Field crop: maize
Growth stage: 2
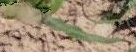
Species: maize